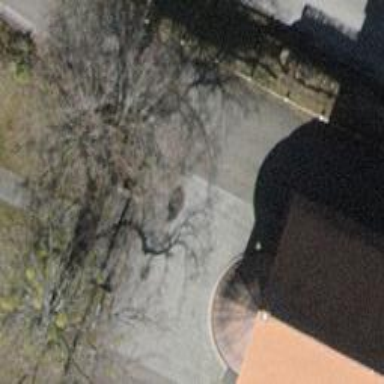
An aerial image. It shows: Paved road with steps.